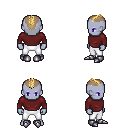
a pixel art fantasy rpg character, male body template, dark elf, purple skin, maroon long-sleeve shirt, white pants, blonde short mohawk hairstyle, metal boots, four views (front, back, left, right), 2x2 character sprite sheet, small pixel art, hard edges, no anti-aliasing